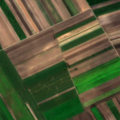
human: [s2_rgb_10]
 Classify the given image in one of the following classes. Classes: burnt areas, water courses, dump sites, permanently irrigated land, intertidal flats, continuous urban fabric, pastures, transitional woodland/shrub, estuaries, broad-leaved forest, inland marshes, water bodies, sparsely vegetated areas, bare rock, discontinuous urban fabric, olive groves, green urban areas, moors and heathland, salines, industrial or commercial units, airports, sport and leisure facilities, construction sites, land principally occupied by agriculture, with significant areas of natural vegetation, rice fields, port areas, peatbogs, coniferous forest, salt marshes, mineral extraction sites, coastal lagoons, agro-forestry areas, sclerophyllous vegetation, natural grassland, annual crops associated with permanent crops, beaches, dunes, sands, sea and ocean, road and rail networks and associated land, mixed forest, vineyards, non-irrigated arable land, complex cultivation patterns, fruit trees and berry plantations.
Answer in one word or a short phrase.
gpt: non-irrigated arable land